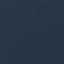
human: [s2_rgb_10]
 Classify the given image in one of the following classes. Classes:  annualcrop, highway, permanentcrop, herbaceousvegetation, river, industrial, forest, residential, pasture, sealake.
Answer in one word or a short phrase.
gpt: SeaLake